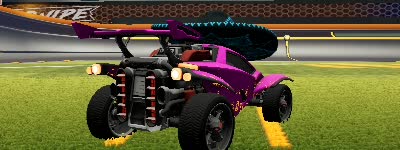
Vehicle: octane